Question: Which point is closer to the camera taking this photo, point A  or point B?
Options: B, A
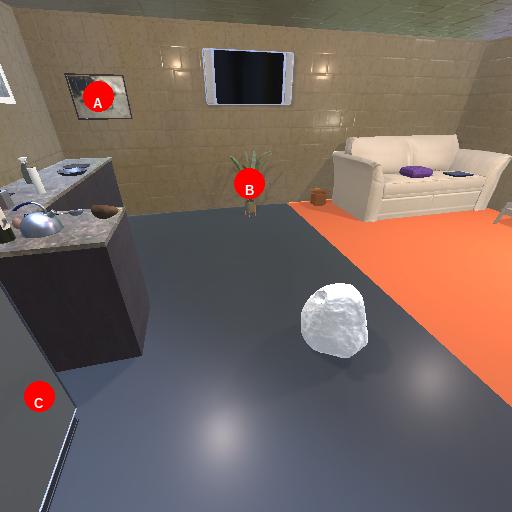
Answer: B